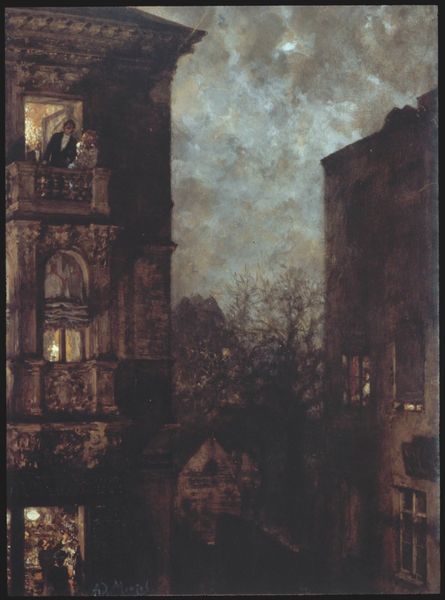
Titel: Hausecke bei Mondschein
Künstler: Adolph Menzel
Standort: Berlin
Institution: Kupferstichkabinett
Schlagwörter: baum, berg, blau, dunkel, gemälde, himmel, mann, schatten, weiß, wolken, bäume, impressionismus, menschen, stadt, äste, abend, braun, elegant, fenster, frau, grau, hell, kleid, lampe, laterne, licht, lichter, männer, nacht, paris, schwarz, strasse, szene, säule, tür, zimmer, ausblick, blick, dach, gebäude, haus, wolke, expressionismus, gesellschaft, hochformat, malerei, anzug, architektur, kleidung, bild, schauen, signatur, vorhang, öl, ast, dämmerung, häuser, dunkelheit, paar, personen, kontrast, genre, bewölkt, balkon, farbig, ecke, düster, ansicht, bogen, fassade, gasse, abends, kahl, herbst, winter, beleuchtung, häuse, ölgemälde, lehnen, hotel, salon, wohnung, geländer, menzel, stimmung, abendstimmung, mondlicht, balkone, betrachter, stadtansicht, erker, eckhaus, mond, berlin, torbogen, wolkig, ehepaar, eheleute, beleuchtet, erleuchtet, dunke, imprssionismus, etagen, hasu, rundbogenfenster, balkons, nach, elektrisch licht, herunterschauen, zimmerlicht, dämmerungbaum, dünster